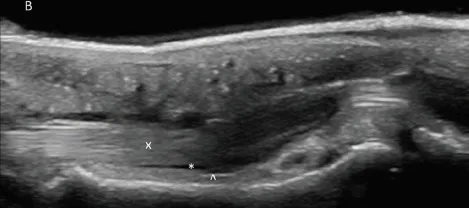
B. Sagittal volar ultrasound image of the affected digit demonstrating synovial fluid collection above and below the tendon was demonstrated.
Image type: radiology (mri)